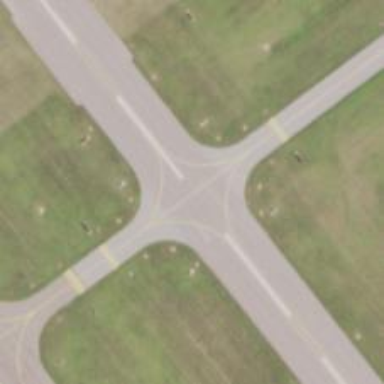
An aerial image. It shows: Asphalt runway at the airport.